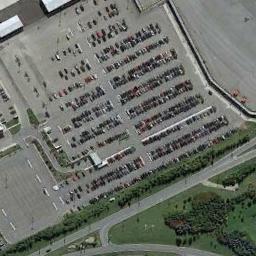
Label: parking_lot